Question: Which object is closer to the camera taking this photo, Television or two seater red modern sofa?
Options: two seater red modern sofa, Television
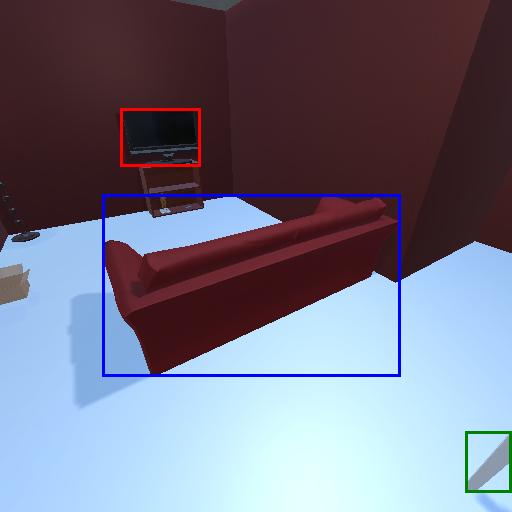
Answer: two seater red modern sofa